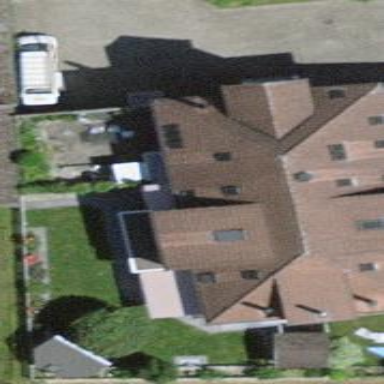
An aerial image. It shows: Residential building.